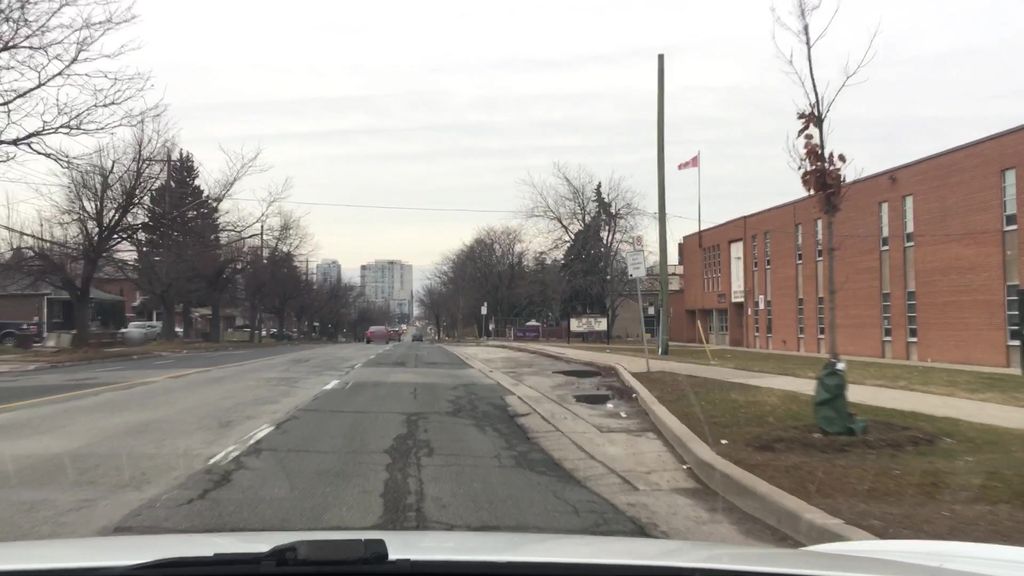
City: toronto